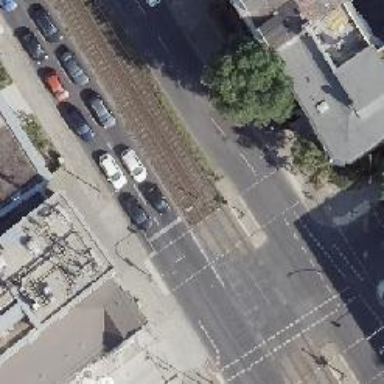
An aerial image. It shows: Tram crossing with traffic signals.